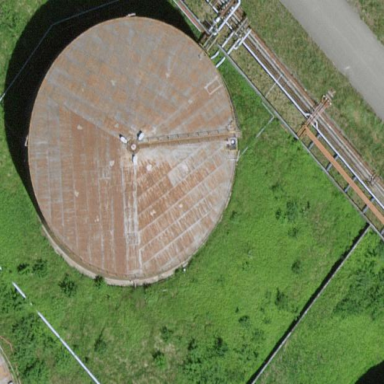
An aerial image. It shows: Storage tank which is man-made and housed in building.